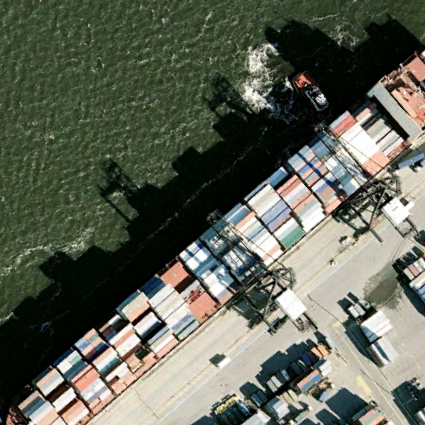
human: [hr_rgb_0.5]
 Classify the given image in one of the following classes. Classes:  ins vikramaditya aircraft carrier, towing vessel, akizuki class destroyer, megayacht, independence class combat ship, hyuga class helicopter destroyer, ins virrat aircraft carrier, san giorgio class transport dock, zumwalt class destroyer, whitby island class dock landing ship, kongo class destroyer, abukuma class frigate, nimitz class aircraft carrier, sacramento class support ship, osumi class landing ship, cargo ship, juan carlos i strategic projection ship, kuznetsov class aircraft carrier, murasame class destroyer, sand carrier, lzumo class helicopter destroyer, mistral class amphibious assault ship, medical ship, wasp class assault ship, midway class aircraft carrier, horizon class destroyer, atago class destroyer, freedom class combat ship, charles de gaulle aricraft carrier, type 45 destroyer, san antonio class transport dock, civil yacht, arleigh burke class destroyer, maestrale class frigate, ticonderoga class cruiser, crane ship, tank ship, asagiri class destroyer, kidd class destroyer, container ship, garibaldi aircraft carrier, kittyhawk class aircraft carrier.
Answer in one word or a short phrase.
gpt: Container ship